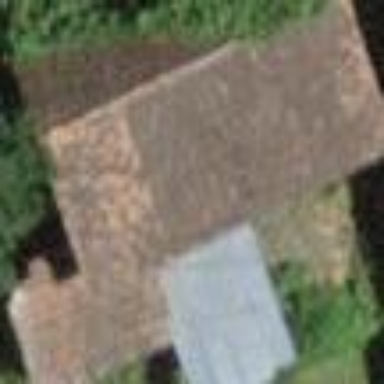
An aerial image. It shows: Barn.